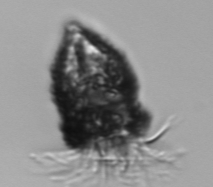
Label: Tintinnopsis